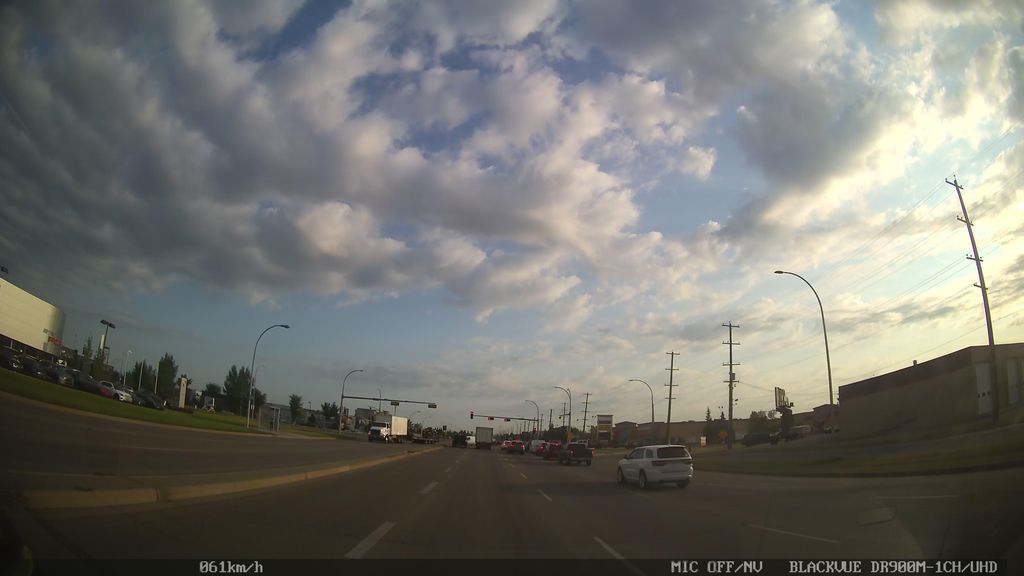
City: edmonton